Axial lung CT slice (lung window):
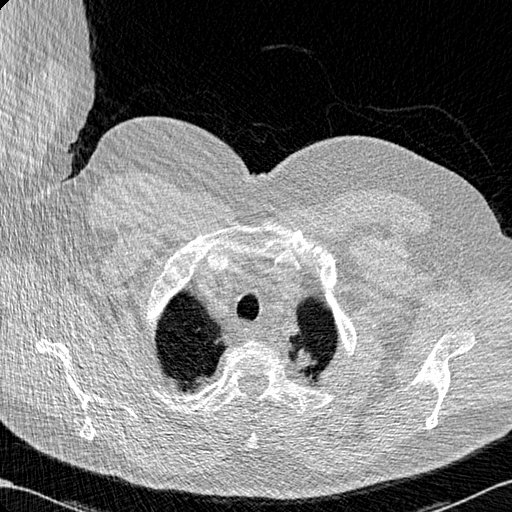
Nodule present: no